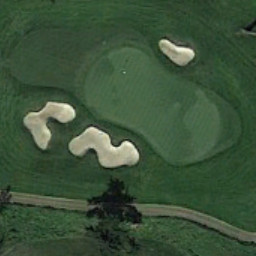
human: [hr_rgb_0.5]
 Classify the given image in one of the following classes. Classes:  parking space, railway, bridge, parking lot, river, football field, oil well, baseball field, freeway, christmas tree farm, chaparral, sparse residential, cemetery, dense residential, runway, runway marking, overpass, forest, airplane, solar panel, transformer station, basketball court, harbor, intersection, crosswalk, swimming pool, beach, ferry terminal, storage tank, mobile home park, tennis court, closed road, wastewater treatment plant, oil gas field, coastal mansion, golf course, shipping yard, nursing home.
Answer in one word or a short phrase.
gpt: golf course